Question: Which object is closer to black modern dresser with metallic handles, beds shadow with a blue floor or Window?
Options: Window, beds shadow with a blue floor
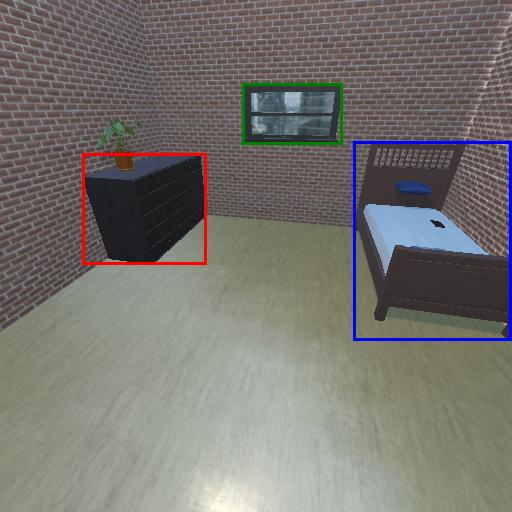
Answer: Window